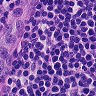
Metastatic tissue present: no